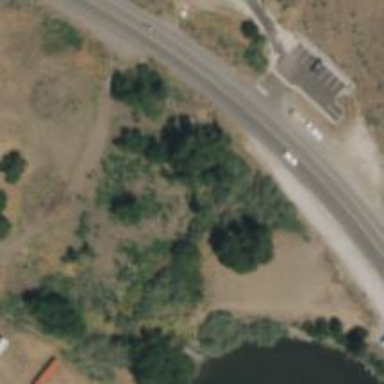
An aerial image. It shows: Culvert tunnel.